Question: I have a datagrid control in my project which has a combobox control manually filled with data, however the problem is that when I try to edit this value while adding a new row, I get a threading state exception:

The programs entry point method is set with the STAThread attribute, I have even placed the attribute on the method that calls the form with the control, still to no avail. Does anyone know how I can fix this problem? Thanks.
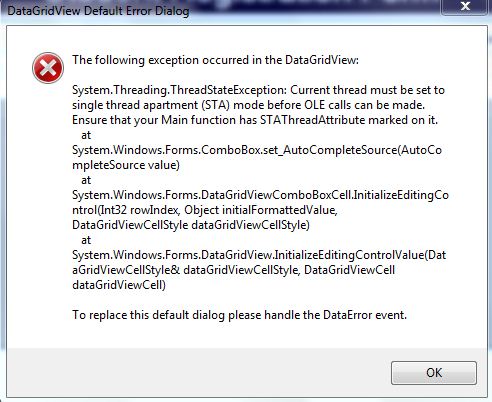
Answer: > The programs entry point method is set with the STAThread attribute...
This only applies to the main thread of the application. You must also be careful about threads you create that display this dialog box. For example:
'''
Thread t = new Thread(new ThreadStart(ThreadProc));
t.SetApartmentState(ApartmentState.STA);
t.Start();
'''
If you did not directly create the thread you will need to change the code more drastically. For example if you are displaying the dialog box in Delegate.BeginInvoke() call, the thread will be the application's default thread pool. Since you do not have control over that thread's creation you can not create it as an STA thread. Instead you will need to create your own thread as above to display the dialog box.